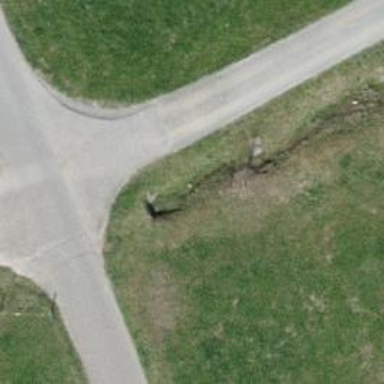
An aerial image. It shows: Ditch passing through tunnel.